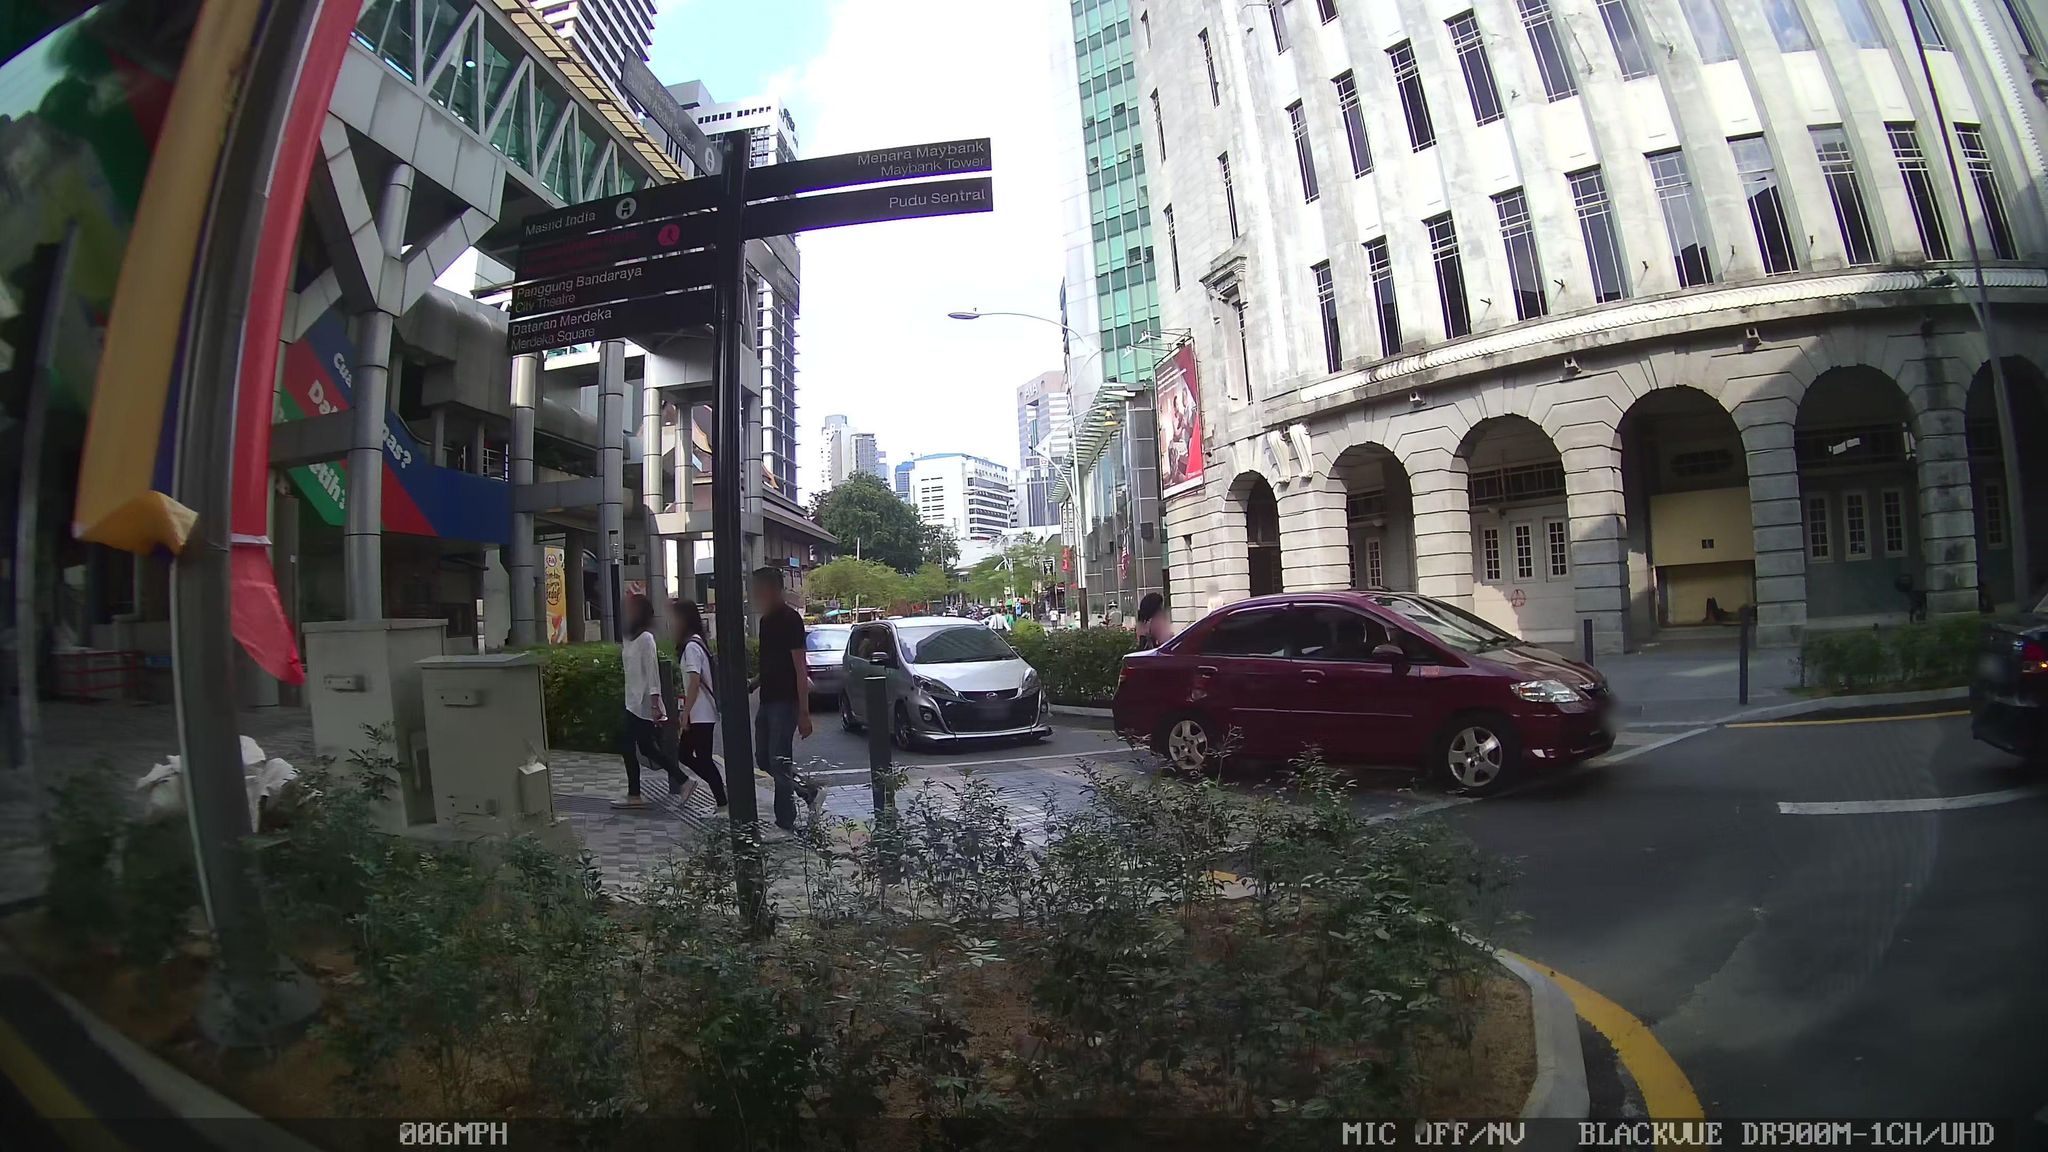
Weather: rainy
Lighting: day
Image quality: good
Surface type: walking surface
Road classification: steps, corridor
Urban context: urban centre
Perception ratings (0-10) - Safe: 8.45, Lively: 9.45, Beautiful: 5.26, Boring: 3.2, Depressing: 3.26, Wealthy: 5.98